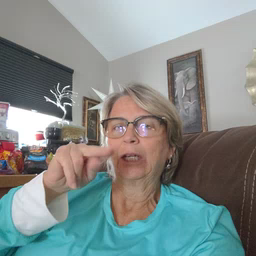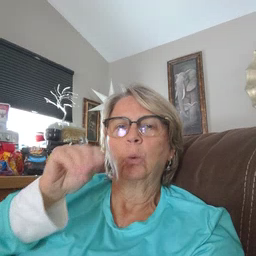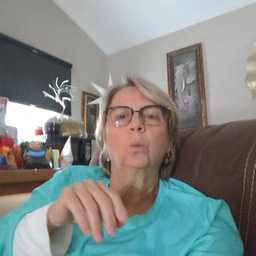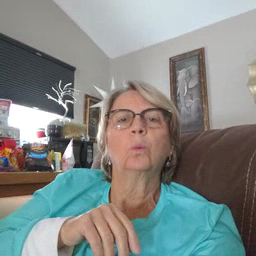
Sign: into